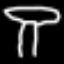
Label: mushroom